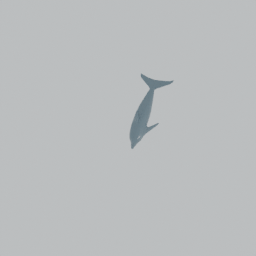
Label: animals